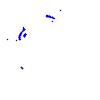
Particle: pion